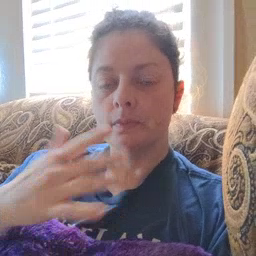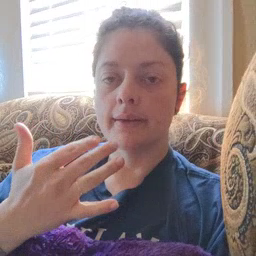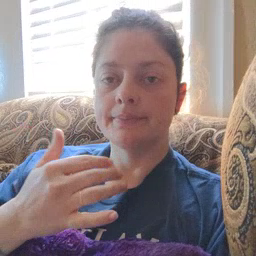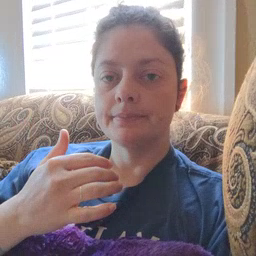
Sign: wait